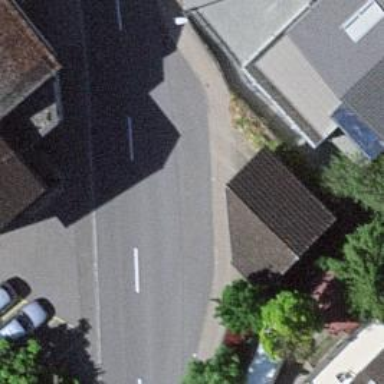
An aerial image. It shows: Bus stop with platform for public transport.